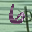
Label: 6